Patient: sex M, age 60
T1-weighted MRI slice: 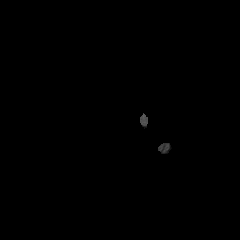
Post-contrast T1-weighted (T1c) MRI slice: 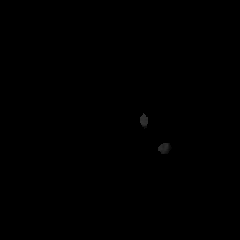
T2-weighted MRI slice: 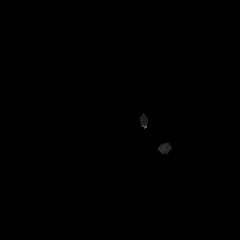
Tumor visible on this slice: no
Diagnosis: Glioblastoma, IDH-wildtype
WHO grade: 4